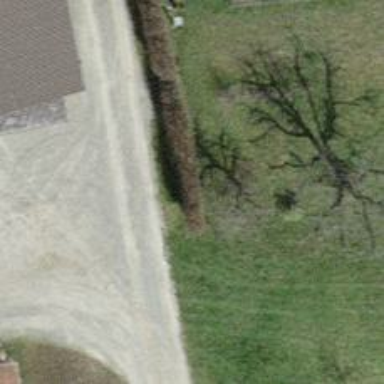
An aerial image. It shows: Hedge acting as barrier.